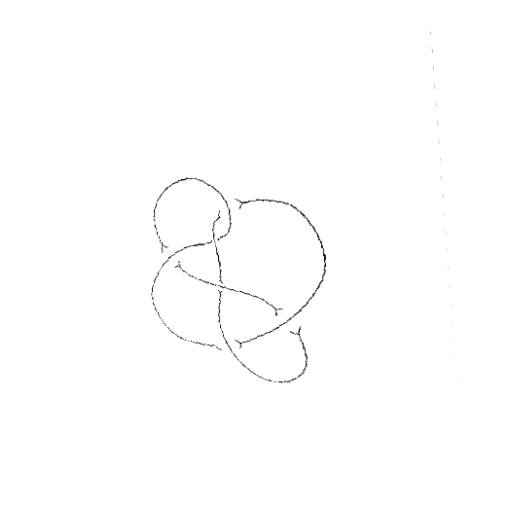
Crossing number: 6